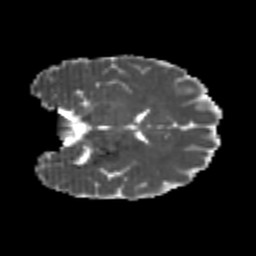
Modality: MD
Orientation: coronal
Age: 20
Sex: female
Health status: healthy
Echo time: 0.074 s